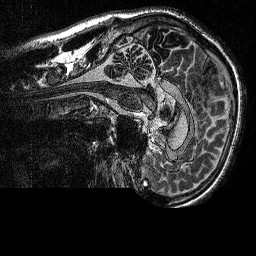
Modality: MP2RAGE
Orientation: sagittal
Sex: male
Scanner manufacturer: siemens
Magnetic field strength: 3 T
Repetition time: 5 s
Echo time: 0.00292 s